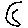
Label: moon